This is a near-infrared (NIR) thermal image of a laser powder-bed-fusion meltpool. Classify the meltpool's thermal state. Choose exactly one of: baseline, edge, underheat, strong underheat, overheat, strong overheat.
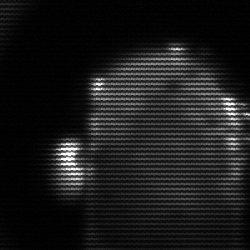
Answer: baseline